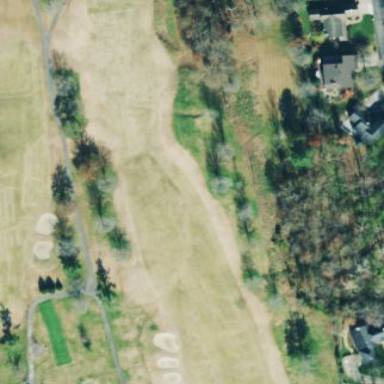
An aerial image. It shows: Grassy area designated as golf fairway.